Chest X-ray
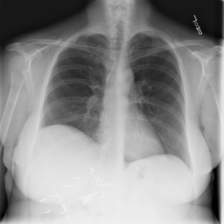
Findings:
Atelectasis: negative
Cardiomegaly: negative
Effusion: negative
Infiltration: negative
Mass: negative
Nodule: negative
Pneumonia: negative
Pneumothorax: negative
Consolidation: negative
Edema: negative
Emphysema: negative
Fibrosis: negative
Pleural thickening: negative
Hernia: negative